四年级 · 度量几何学
数学课上, 同学们在解决四边形的内角和的问题。下面是四位同学的不同方法。

王磊

1 个周角 $=360^{\circ}$

$180^{\circ} \times 2=360^{\circ}$
(张帆

（1）他们解答的方法正确吗？请你在方法不正确的同学名字旁的括号里画“ “ ”;

(2) 在你认为正确的解法中, 你最喜欢谁的解法? 请你用文字解释说明这种解法的思路。
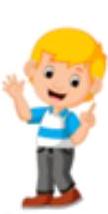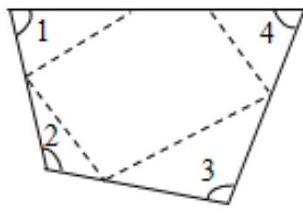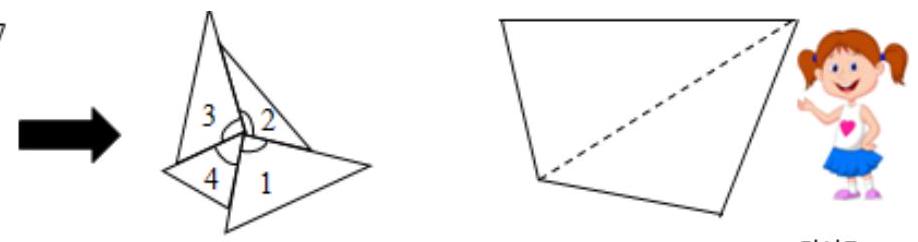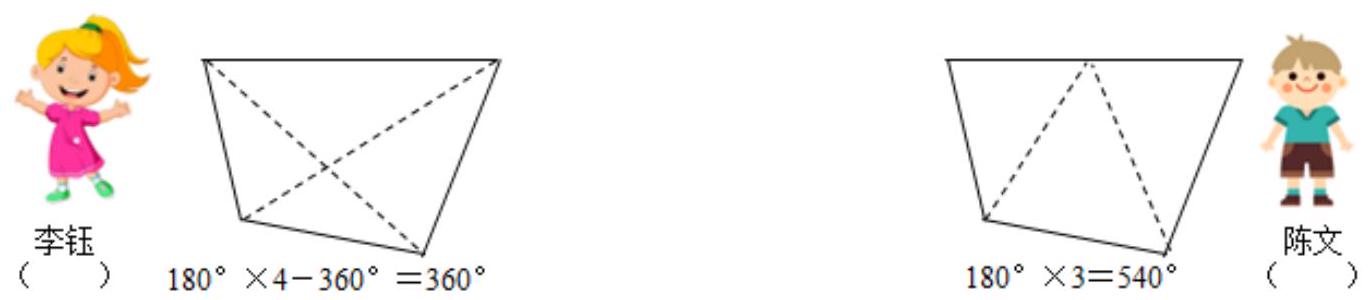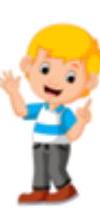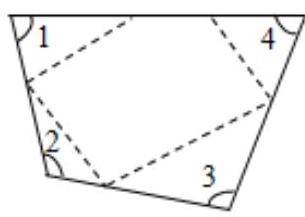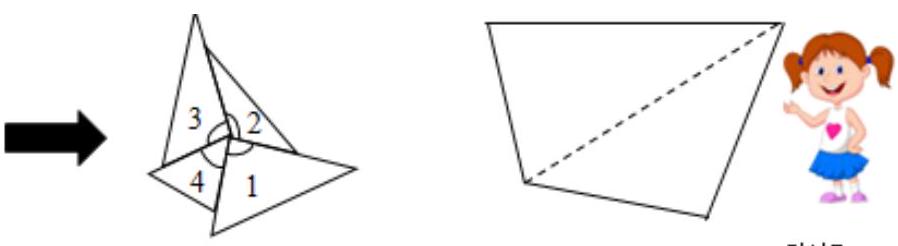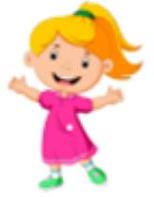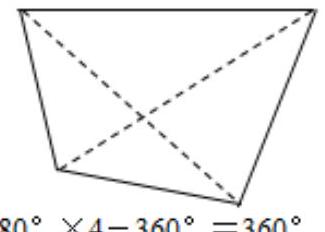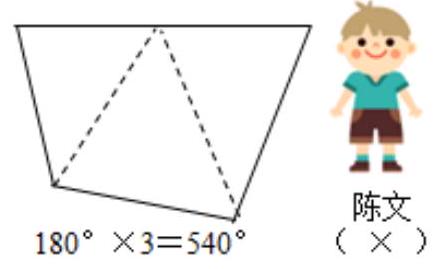
答案: 解(1) 陈文 $(x)$

(2) 我喜欢张帆的解法, 因为他是把四边形的内角和转化为 2 个三角形的内角和, 这样计算更加简
便。（答案不唯一）

【分析】（1）王否的方法是：将四边形四个角剪下来, 然后拼成 1 个周长, 1 周角是 $360^{\circ}$, 也就是说四边形的内角和是 $360^{\circ}$;

张帆的方法是：将四边形分成 2 个三角形，即四边形的内角和等于 2 个三角形的内角和。

李钰的方法是:将四边形分成 4 个三角形, 由图可知,四边形的内角和比 4 个三角形的内角和少 $360^{\circ}$;陈文的方法是:将四边形分成 3 个三角形,由图可知,四边形的内角和比 3 个三角形的内角和少 $180^{\circ}$;依此判断。

（2）根据自己的计算习惯进行选择并解答，言之合理即可。

【详解】（1）王否的方法: 1 周角 $=360^{\circ}=$ 四边形的内角和, 即王硈的方法正确;

张帆的方法: 四边形的内角和 $=180^{\circ} \times 2=360^{\circ}$, 即张帆的方法正确;

李钰的方法: 四边形的内角和 $=180^{\circ} \times 4-360^{\circ}=720^{\circ}-360^{\circ}=360^{\circ}$, 即李钰的方法正确;

陈文的方法: 四边形的内角和 $=180^{\circ} \times 3-180^{\circ}=540^{\circ}-180^{\circ}=360^{\circ}$, 即陈文的方法错误;

王磊

1 个周角 $=360^{\circ}$

$180^{\circ} \times 2=360^{\circ}(\stackrel{\text { 张帆 }}{)}$

李钰

$180^{\circ} \times 4-360^{\circ}=360^{\circ}$

（2）我喜欢张帆的解法, 因为他是把四边形的内角和转化为 2 个三角形的内角和, 这样计算更加简便。

【点睛】熟练掌握多边形内角和的计算方法是解答此题的关键。